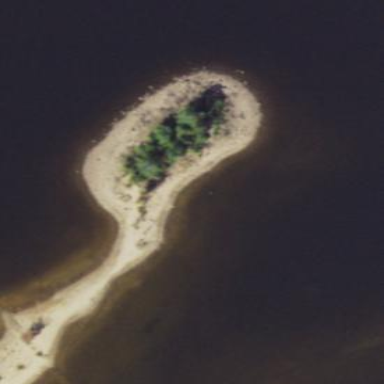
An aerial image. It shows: Islet.